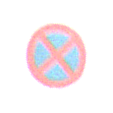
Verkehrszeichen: AbsolutesHalteverbot
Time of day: Midday
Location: Outdoor (RoadRail)
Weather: PartlyCloudy
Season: NotSpecified
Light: Natural